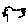
Label: bird